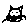
Label: cat